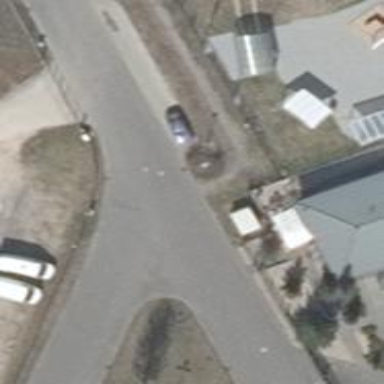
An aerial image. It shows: Footway along the road.